Field crop: tomato
Growth stage: 2
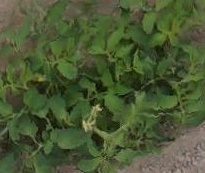
Species: tomato